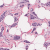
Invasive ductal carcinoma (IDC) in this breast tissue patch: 1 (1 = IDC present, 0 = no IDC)